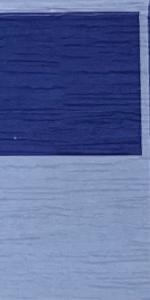
Label: Empty